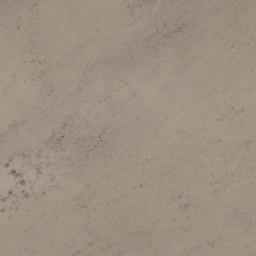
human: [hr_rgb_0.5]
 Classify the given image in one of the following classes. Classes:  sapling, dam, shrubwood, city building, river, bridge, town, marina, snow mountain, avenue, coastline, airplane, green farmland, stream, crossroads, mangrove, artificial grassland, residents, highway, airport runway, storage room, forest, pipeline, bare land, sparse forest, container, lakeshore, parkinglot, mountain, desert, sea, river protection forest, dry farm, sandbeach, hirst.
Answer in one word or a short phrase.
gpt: bare land